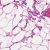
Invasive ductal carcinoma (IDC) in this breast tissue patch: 0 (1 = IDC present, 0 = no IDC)